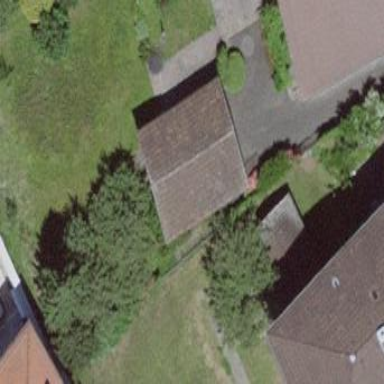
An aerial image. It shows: Garage.